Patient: sex F, age 89
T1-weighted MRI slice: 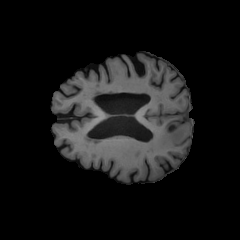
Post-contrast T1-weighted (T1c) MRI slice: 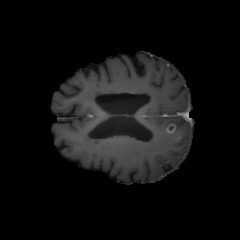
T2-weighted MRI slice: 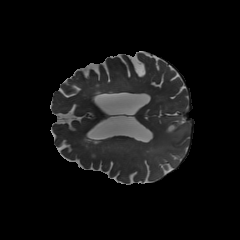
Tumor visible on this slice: yes
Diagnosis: Glioblastoma, IDH-wildtype
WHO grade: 4